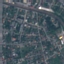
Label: Residential